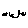
Label: smiley face